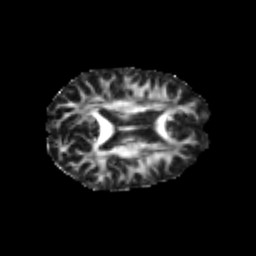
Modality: FA
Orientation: axial
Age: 31
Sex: female
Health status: healthy